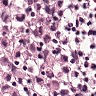
Metastatic tissue present: yes